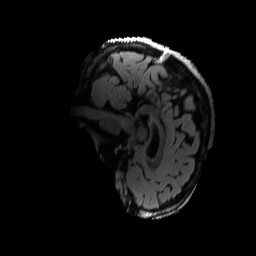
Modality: FLAIR
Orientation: sagittal
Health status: ill
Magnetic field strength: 3 T